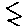
Label: zigzag